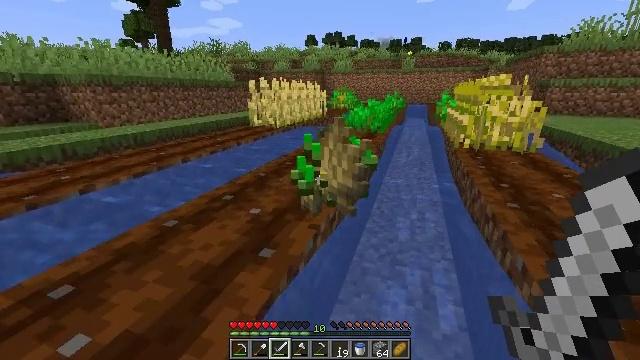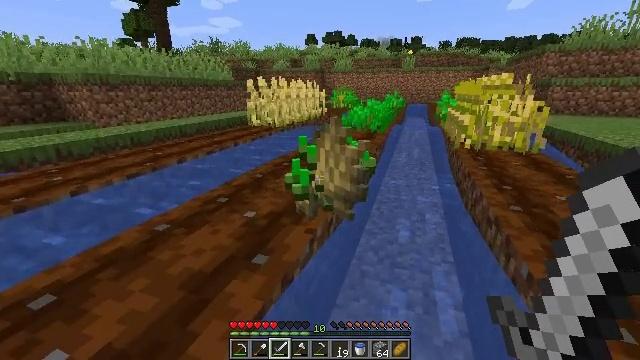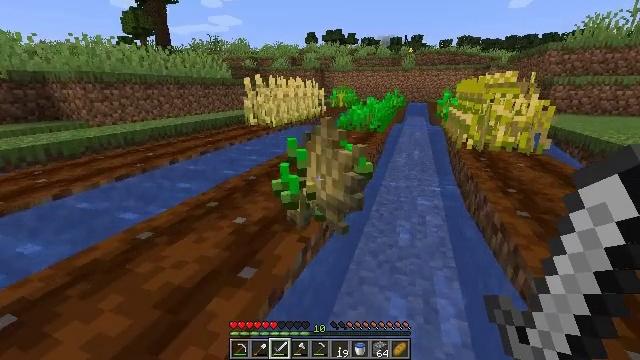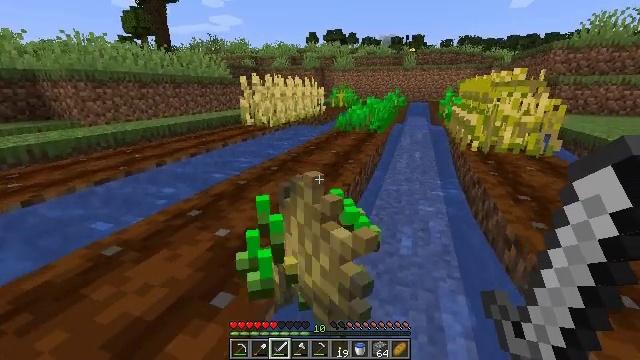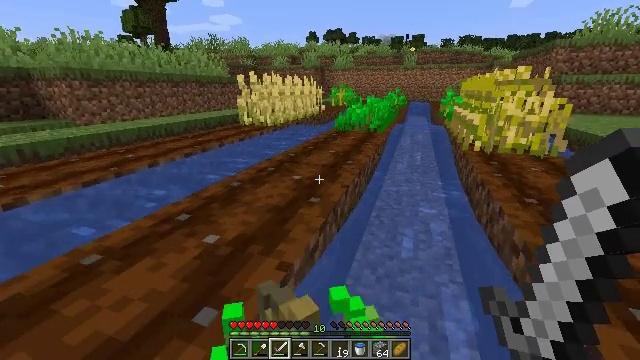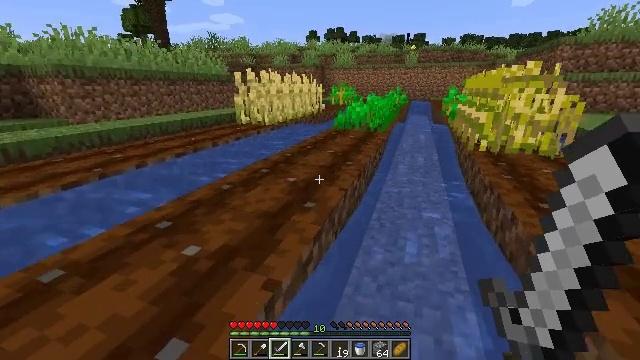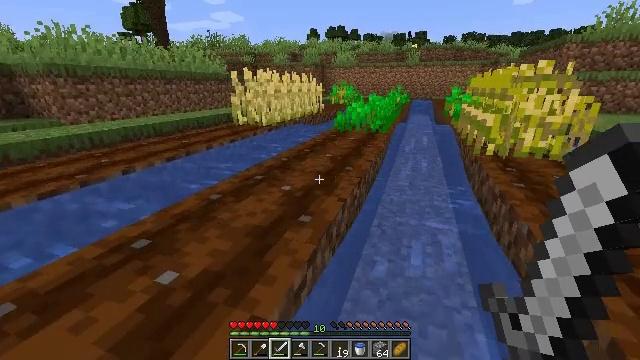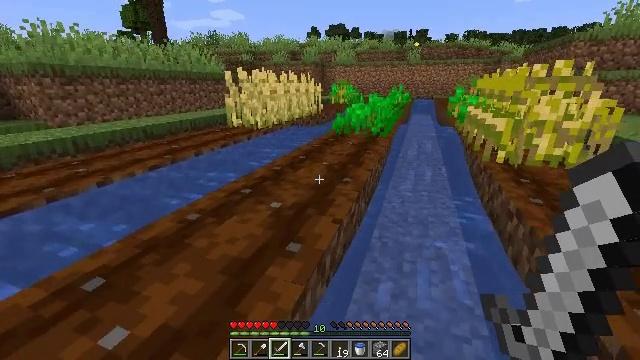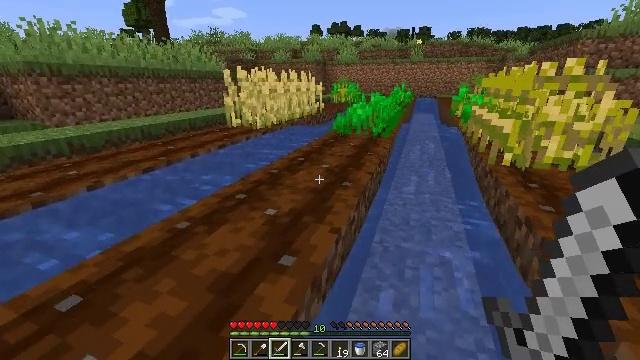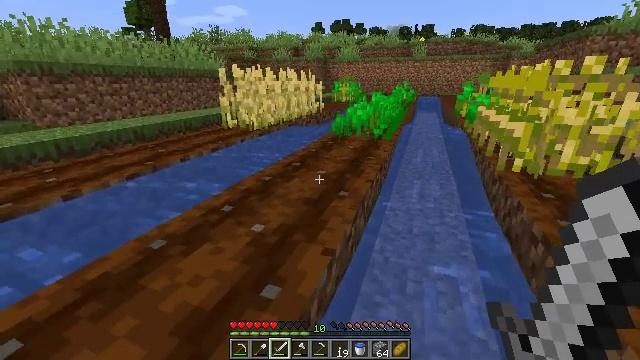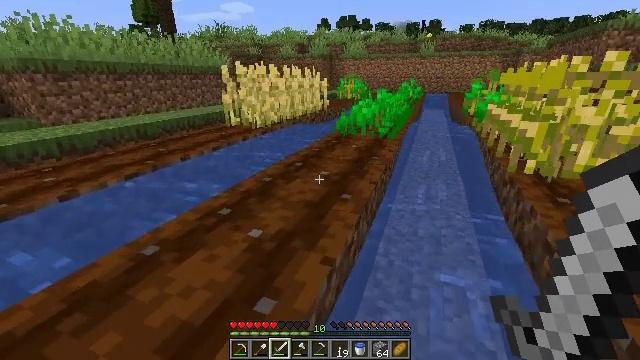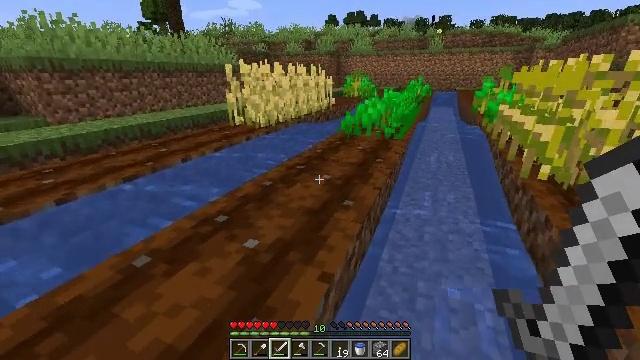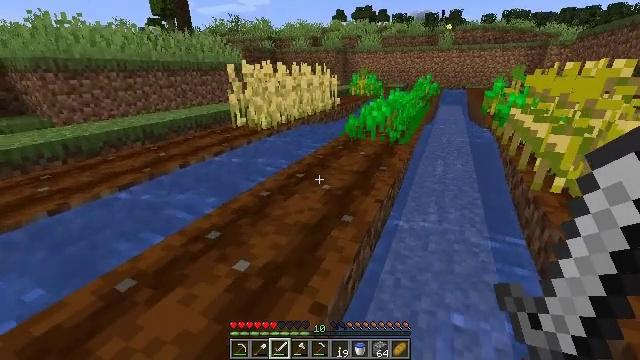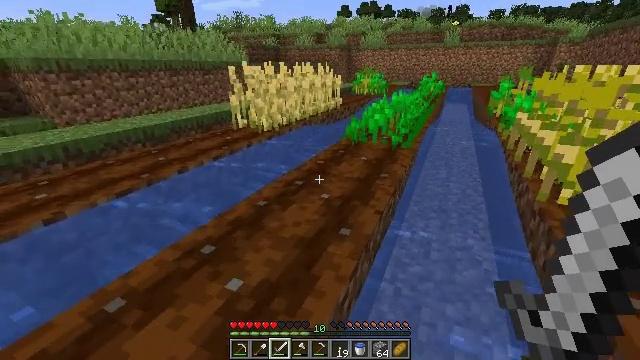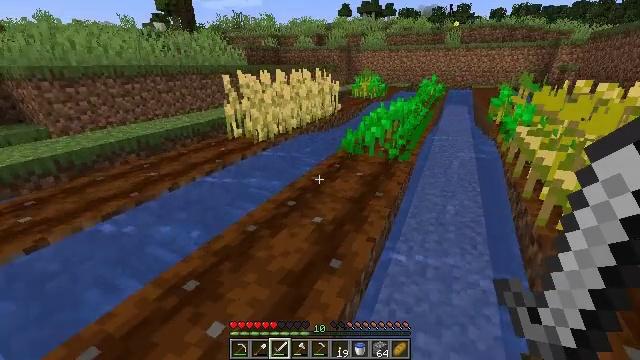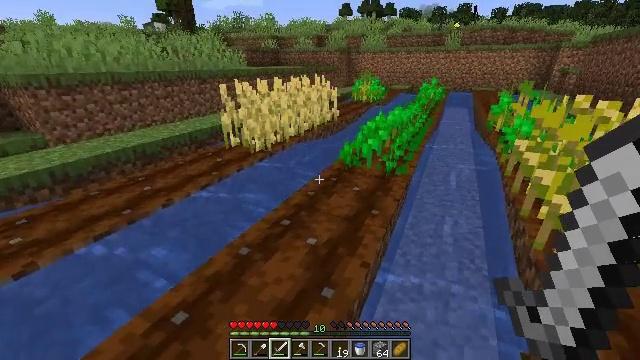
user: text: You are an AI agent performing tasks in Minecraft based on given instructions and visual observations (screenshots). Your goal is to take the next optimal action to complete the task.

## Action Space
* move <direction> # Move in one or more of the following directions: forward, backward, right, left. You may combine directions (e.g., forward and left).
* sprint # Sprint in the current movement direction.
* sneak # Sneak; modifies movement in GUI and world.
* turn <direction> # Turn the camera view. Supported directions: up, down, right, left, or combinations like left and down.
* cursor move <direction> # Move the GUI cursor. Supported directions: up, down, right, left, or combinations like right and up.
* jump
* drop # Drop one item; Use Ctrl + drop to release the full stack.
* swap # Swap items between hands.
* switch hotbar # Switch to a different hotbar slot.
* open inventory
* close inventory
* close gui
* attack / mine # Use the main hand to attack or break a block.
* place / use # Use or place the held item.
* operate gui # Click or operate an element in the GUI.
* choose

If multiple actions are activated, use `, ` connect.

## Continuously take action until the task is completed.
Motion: motion action
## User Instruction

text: Gather wheat by left-clicking on it.
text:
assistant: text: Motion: move forward
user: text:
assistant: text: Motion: move forward
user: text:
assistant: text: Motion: move forward
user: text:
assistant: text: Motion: move forward
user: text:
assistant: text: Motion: move forward
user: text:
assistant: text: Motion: move forward
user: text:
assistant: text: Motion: move forward and move left
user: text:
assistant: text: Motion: move forward and move left
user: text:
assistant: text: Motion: move forward and move left
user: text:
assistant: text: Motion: move forward and move left, turn left, jump
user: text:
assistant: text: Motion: move forward and move left, turn left, jump
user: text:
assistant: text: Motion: move forward and move left, turn left, jump
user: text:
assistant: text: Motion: move forward and move left, jump
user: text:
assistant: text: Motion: move forward and move left, jump
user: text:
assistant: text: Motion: move forward and move left, jump
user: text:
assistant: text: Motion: move forward and move left, jump
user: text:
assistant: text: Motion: move forward and move left, jump
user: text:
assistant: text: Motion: move forward and move left, jump
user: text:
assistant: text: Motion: move forward and move left, jump
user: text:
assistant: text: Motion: move forward and move left, jump
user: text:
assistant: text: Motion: move forward and move left, jump
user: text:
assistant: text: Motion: move forward and move left, jump
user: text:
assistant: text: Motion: move forward and move left, jump
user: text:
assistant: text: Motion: move forward and move left, jump
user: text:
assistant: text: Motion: move forward and move left, jump
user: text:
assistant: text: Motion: move forward and move left, jump
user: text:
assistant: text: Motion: move forward and move left, turn right and down, jump
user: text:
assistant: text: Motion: move forward and move left, turn right and down, jump
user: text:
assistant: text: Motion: move left, turn right and down
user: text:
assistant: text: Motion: move left, turn right and down